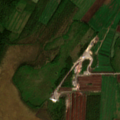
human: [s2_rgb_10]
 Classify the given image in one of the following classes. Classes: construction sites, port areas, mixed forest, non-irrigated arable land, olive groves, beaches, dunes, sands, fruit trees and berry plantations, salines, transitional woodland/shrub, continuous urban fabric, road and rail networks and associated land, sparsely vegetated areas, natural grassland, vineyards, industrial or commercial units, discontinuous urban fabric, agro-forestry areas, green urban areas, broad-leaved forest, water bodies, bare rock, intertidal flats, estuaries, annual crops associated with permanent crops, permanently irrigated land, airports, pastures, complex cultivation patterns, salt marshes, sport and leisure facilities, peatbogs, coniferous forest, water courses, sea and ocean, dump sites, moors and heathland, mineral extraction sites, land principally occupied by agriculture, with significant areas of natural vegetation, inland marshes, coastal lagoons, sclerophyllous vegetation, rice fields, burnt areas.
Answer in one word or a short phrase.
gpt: non-irrigated arable land, land principally occupied by agriculture, with significant areas of natural vegetation, coniferous forest, mixed forest, peatbogs